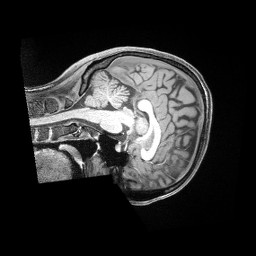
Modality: T1w
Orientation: sagittal
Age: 33
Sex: female
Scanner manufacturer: siemens
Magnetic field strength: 3 T
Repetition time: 2 s
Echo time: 0.00211 s